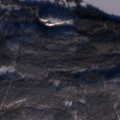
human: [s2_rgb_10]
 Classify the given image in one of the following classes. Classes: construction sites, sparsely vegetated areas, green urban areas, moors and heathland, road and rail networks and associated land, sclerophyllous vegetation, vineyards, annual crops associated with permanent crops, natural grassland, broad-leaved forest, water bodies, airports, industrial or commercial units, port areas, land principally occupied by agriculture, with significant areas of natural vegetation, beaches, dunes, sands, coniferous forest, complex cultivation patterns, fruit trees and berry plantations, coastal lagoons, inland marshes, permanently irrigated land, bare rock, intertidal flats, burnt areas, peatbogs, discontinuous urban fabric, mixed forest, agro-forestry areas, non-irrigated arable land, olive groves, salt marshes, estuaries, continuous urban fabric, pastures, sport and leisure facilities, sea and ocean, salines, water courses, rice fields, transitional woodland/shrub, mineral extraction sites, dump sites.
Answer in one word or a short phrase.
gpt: coniferous forest, mixed forest, water bodies